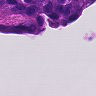
Metastatic tissue present: yes